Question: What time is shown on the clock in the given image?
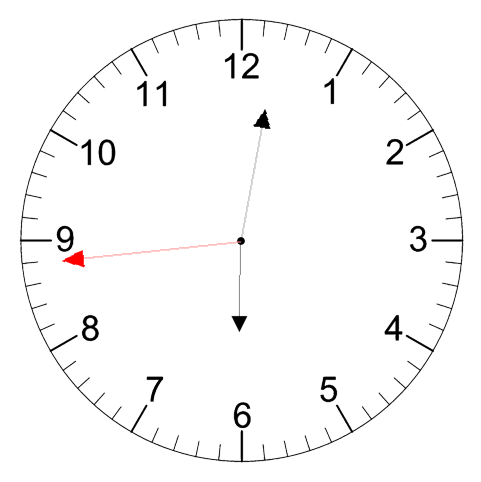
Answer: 06:01:44